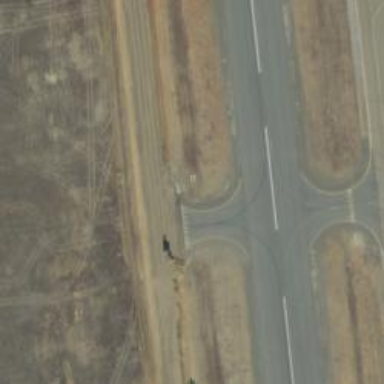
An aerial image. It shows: View of taxiway at the airport.